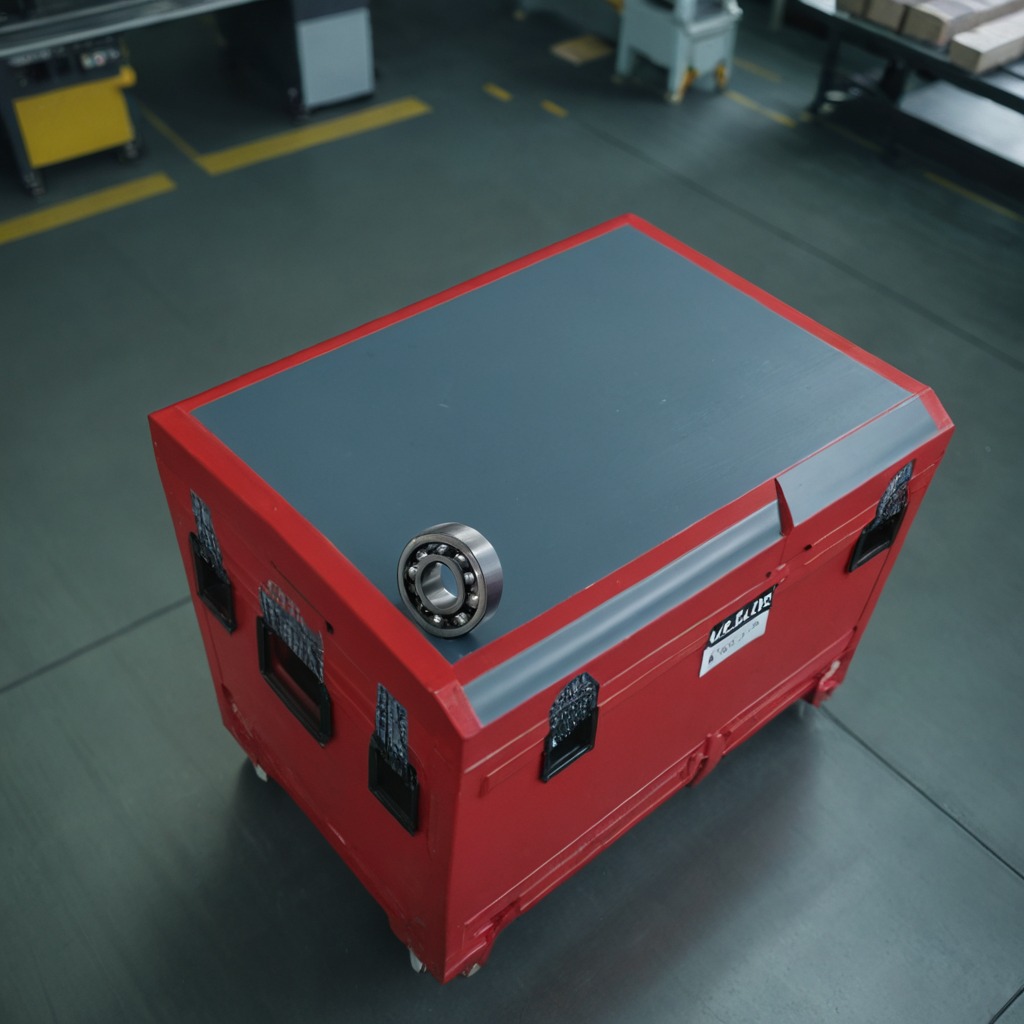
A metal ball bearing is lying on the toolbox surface.